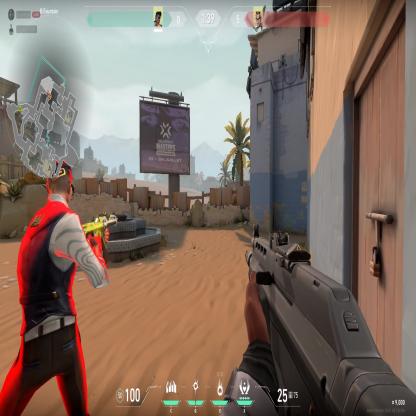
Label: enemy